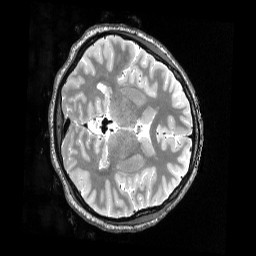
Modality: T2w
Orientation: axial
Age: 21
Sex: female
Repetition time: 3.2 s
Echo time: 0.563 s